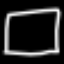
Label: square